Question: I am currently trying to use svg files instead of images for modern browsers on a new fluid site. The idea is to use an SVG as a background image on a fluid div which can then be changed on hover and we can use modernizer (or similar) to fallback to the use of img backgrounds for unsupported browsers.
In theory this is all fine however on certain browsers (particularly Firefox) the right and bottom edges of the svgs have some strange pixelation at certain sizes which doesn't happen for imgs.
So if you view <URL>.
Can anyone shed some light on why this is happening and how to prevent it as it makes SVGs largely unusable in this way if it can't be fixed

'''
body, html {
height: 100%;
}
body {
margin: 0;
padding: 0;
}
.container {
float: left;
width: 25%;
height: 100%;
}
.container img {
width: 100%;
}
.container div {
background-size: cover;
width: 100%;
padding-top: 100%;
}
'''
'''
<div class="container">
BACKGROUND SVG:<br>
<div style="background-image: url('https://dl.dropboxusercontent.com/s/rga8anccnpyublh/svg.svg');">
</div>
</div>
<div class="container">
BACKGROUND IMG:<br>
<div style="background-image: url('https://dl.dropboxusercontent.com/s/rb1u7l90q9ny8bh/img.png');">
</div>
</div>
<div class="container">
SVG IN IMG TAG:<br>
<img src="https://dl.dropboxusercontent.com/s/rga8anccnpyublh/svg.svg" alt="">
</div>
<div class="container">
IMG IN IMG TAG:<br>
<img src="https://dl.dropboxusercontent.com/s/rb1u7l90q9ny8bh/img.png" alt="">
</div>
'''
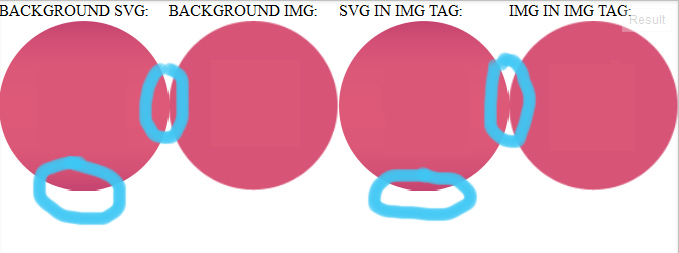
Answer: From working with vector images for years and years, when you crop them accurately, yet they need aliasing, then the crop looks odd -- flattened at the curves. So circles, text, logos, and so forth need some extra edge in the view box. Here I've add a lot more, but you get the idea.
<URL>
ORIGINAL -- cropped accurately, but too close, because this image needs aliasing.

NEW VERSION -- you don't need this much, used to exaggerate the situation: